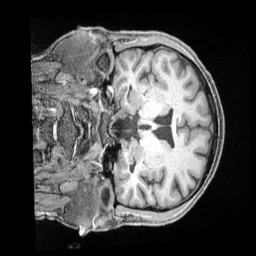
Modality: T1w
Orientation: coronal
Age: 34
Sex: male
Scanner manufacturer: siemens
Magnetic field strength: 3 T
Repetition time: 2 s
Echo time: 0.00211 s